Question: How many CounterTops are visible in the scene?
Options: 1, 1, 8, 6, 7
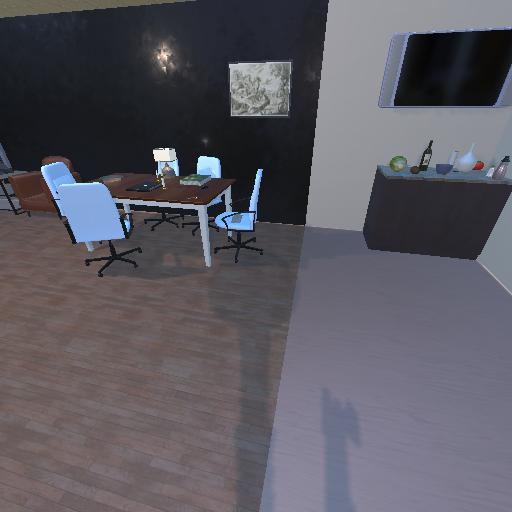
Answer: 1